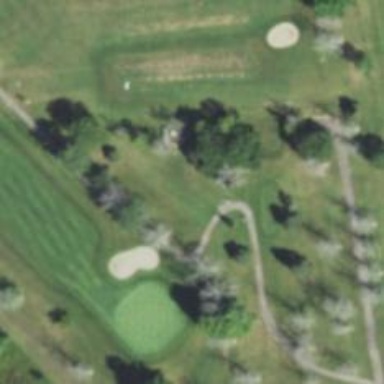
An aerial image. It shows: Path for both roads and golfers.